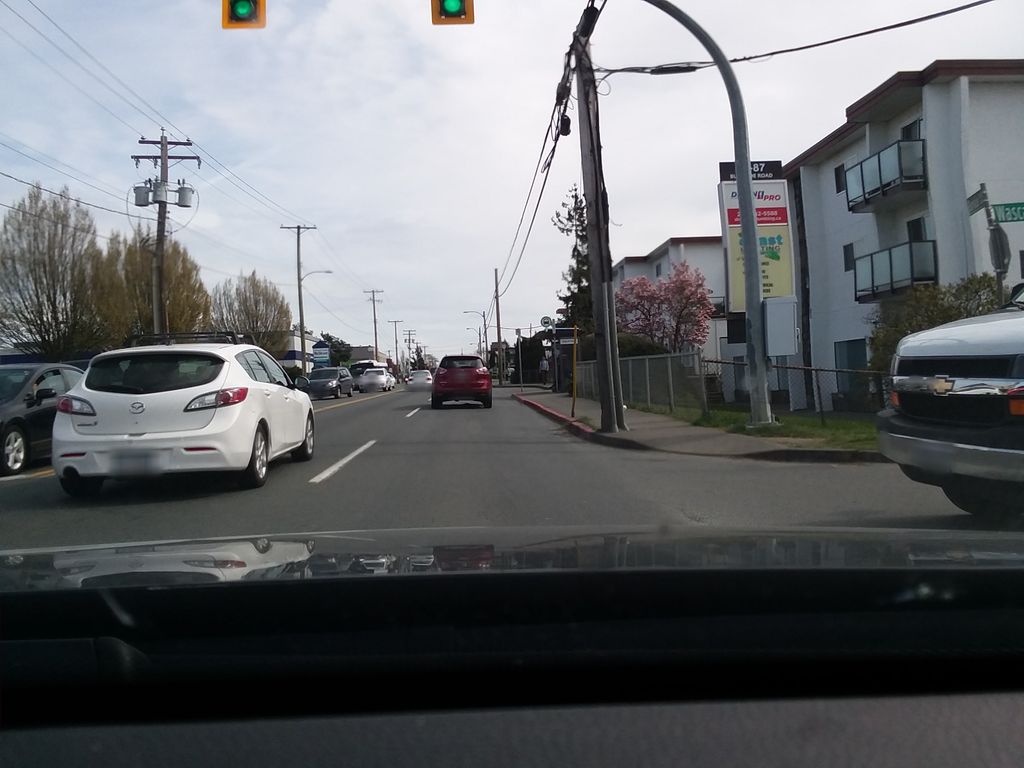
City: victoria